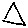
Label: triangle